Question: I am interested in showing list of 12 months like in similar way to datepicker's month selection control. But i don't like to show the date picker to show the dates of that month too... only month view is ok so that i can select month from the list.
my desired output:

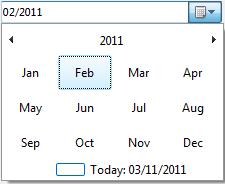
Answer: I'm not entirely sure if I understand what you're asking. If you want to show the month calendar without a picker control attached to it, you can use the <URL>.
It looks like this (note the absence of the textbox and drop-down arrow):

If you're wondering if there's a way to limit the content that is displayed on the control to only the months themselves, rather than the individuals days of the month, then no that's not possible. The control does not provide any built-in facility for this.
However, if you want to use the picker control, you can limit the values it displays to only the name of the month. Do that by specifying a custom format string:
'''
myDateTimePicker.Format = DateTimePickerFormat.Custom
myDateTimePicker.CustomFormat = "MMMM"
'''
This results in something like the following (notice that the drop-down content is unchanged, but the information that is recorded in the picker control itself is limited to the name of the month):